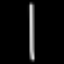
Label: line